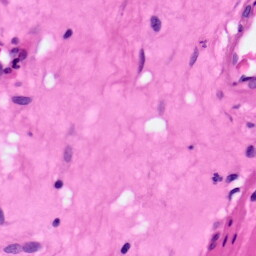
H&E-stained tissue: Pancreatic